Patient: sex M, age 51
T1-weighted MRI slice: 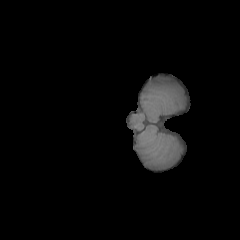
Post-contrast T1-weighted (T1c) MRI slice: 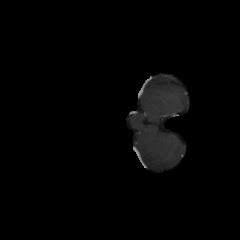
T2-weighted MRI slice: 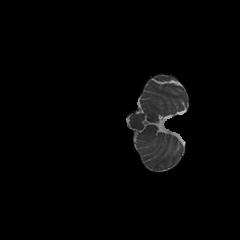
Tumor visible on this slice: no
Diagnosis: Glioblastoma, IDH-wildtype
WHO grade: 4